Field crop: maize
Growth stage: 1
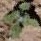
Species: chenopodium